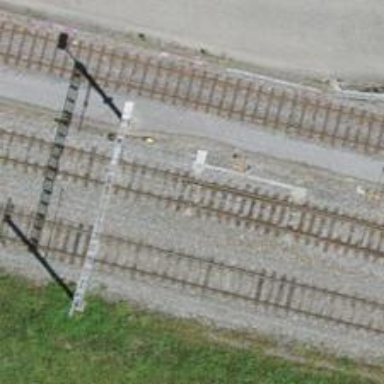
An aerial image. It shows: Railway switch.